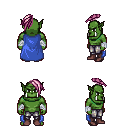
a pixel art fantasy rpg character, male body template, orc, green skin, blue cape, metal pants, pink long mohawk hairstyle, white cloth bandages, maroon shoes, four views (front, back, left, right), 2x2 character sprite sheet, small pixel art, hard edges, no anti-aliasing